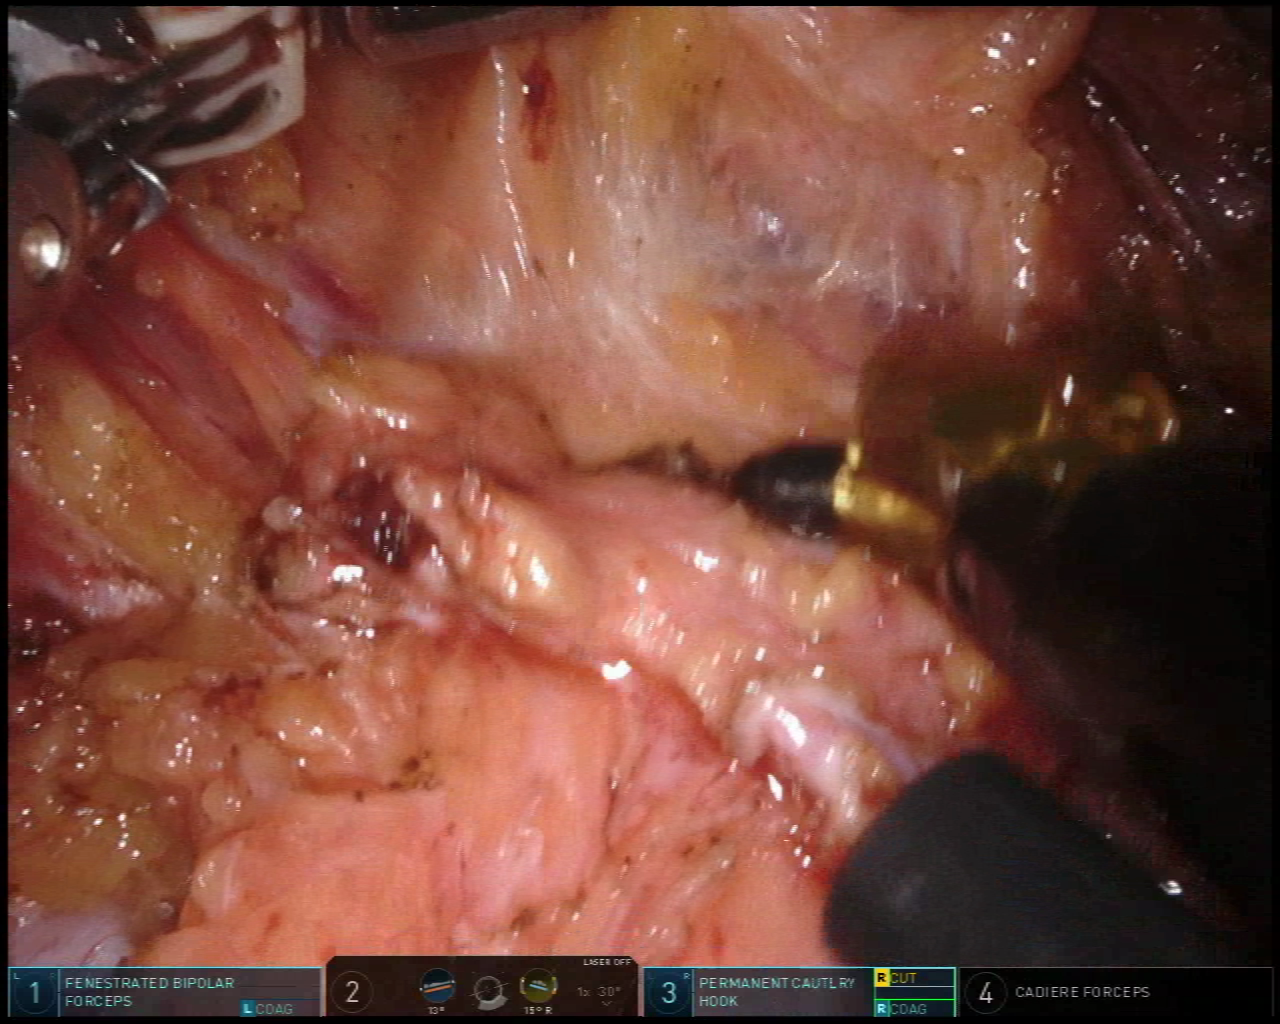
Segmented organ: ureter
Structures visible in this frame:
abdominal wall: no
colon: no
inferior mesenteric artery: no
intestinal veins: no
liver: no
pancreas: no
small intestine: no
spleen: no
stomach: no
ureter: yes
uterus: no
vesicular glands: no